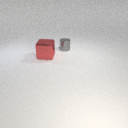
small gray metal cylinder behind large red metal cube